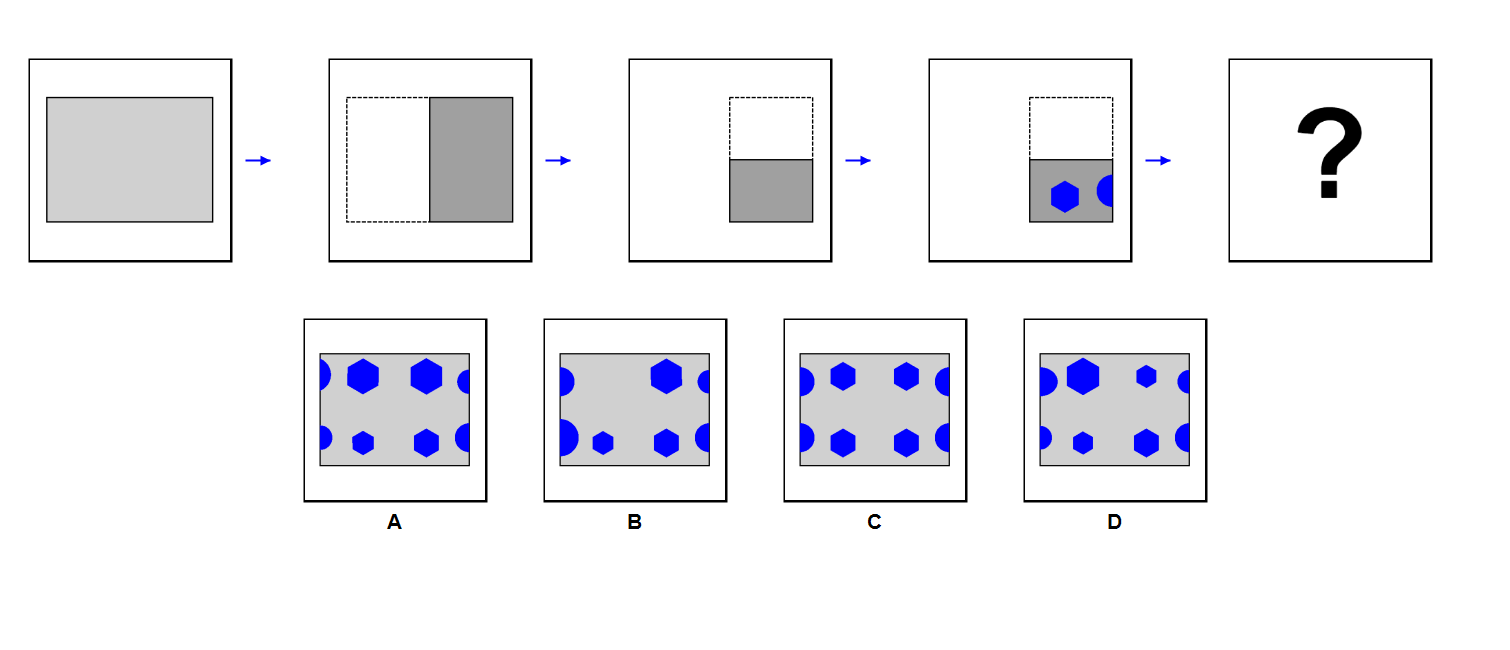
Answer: C